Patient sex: M
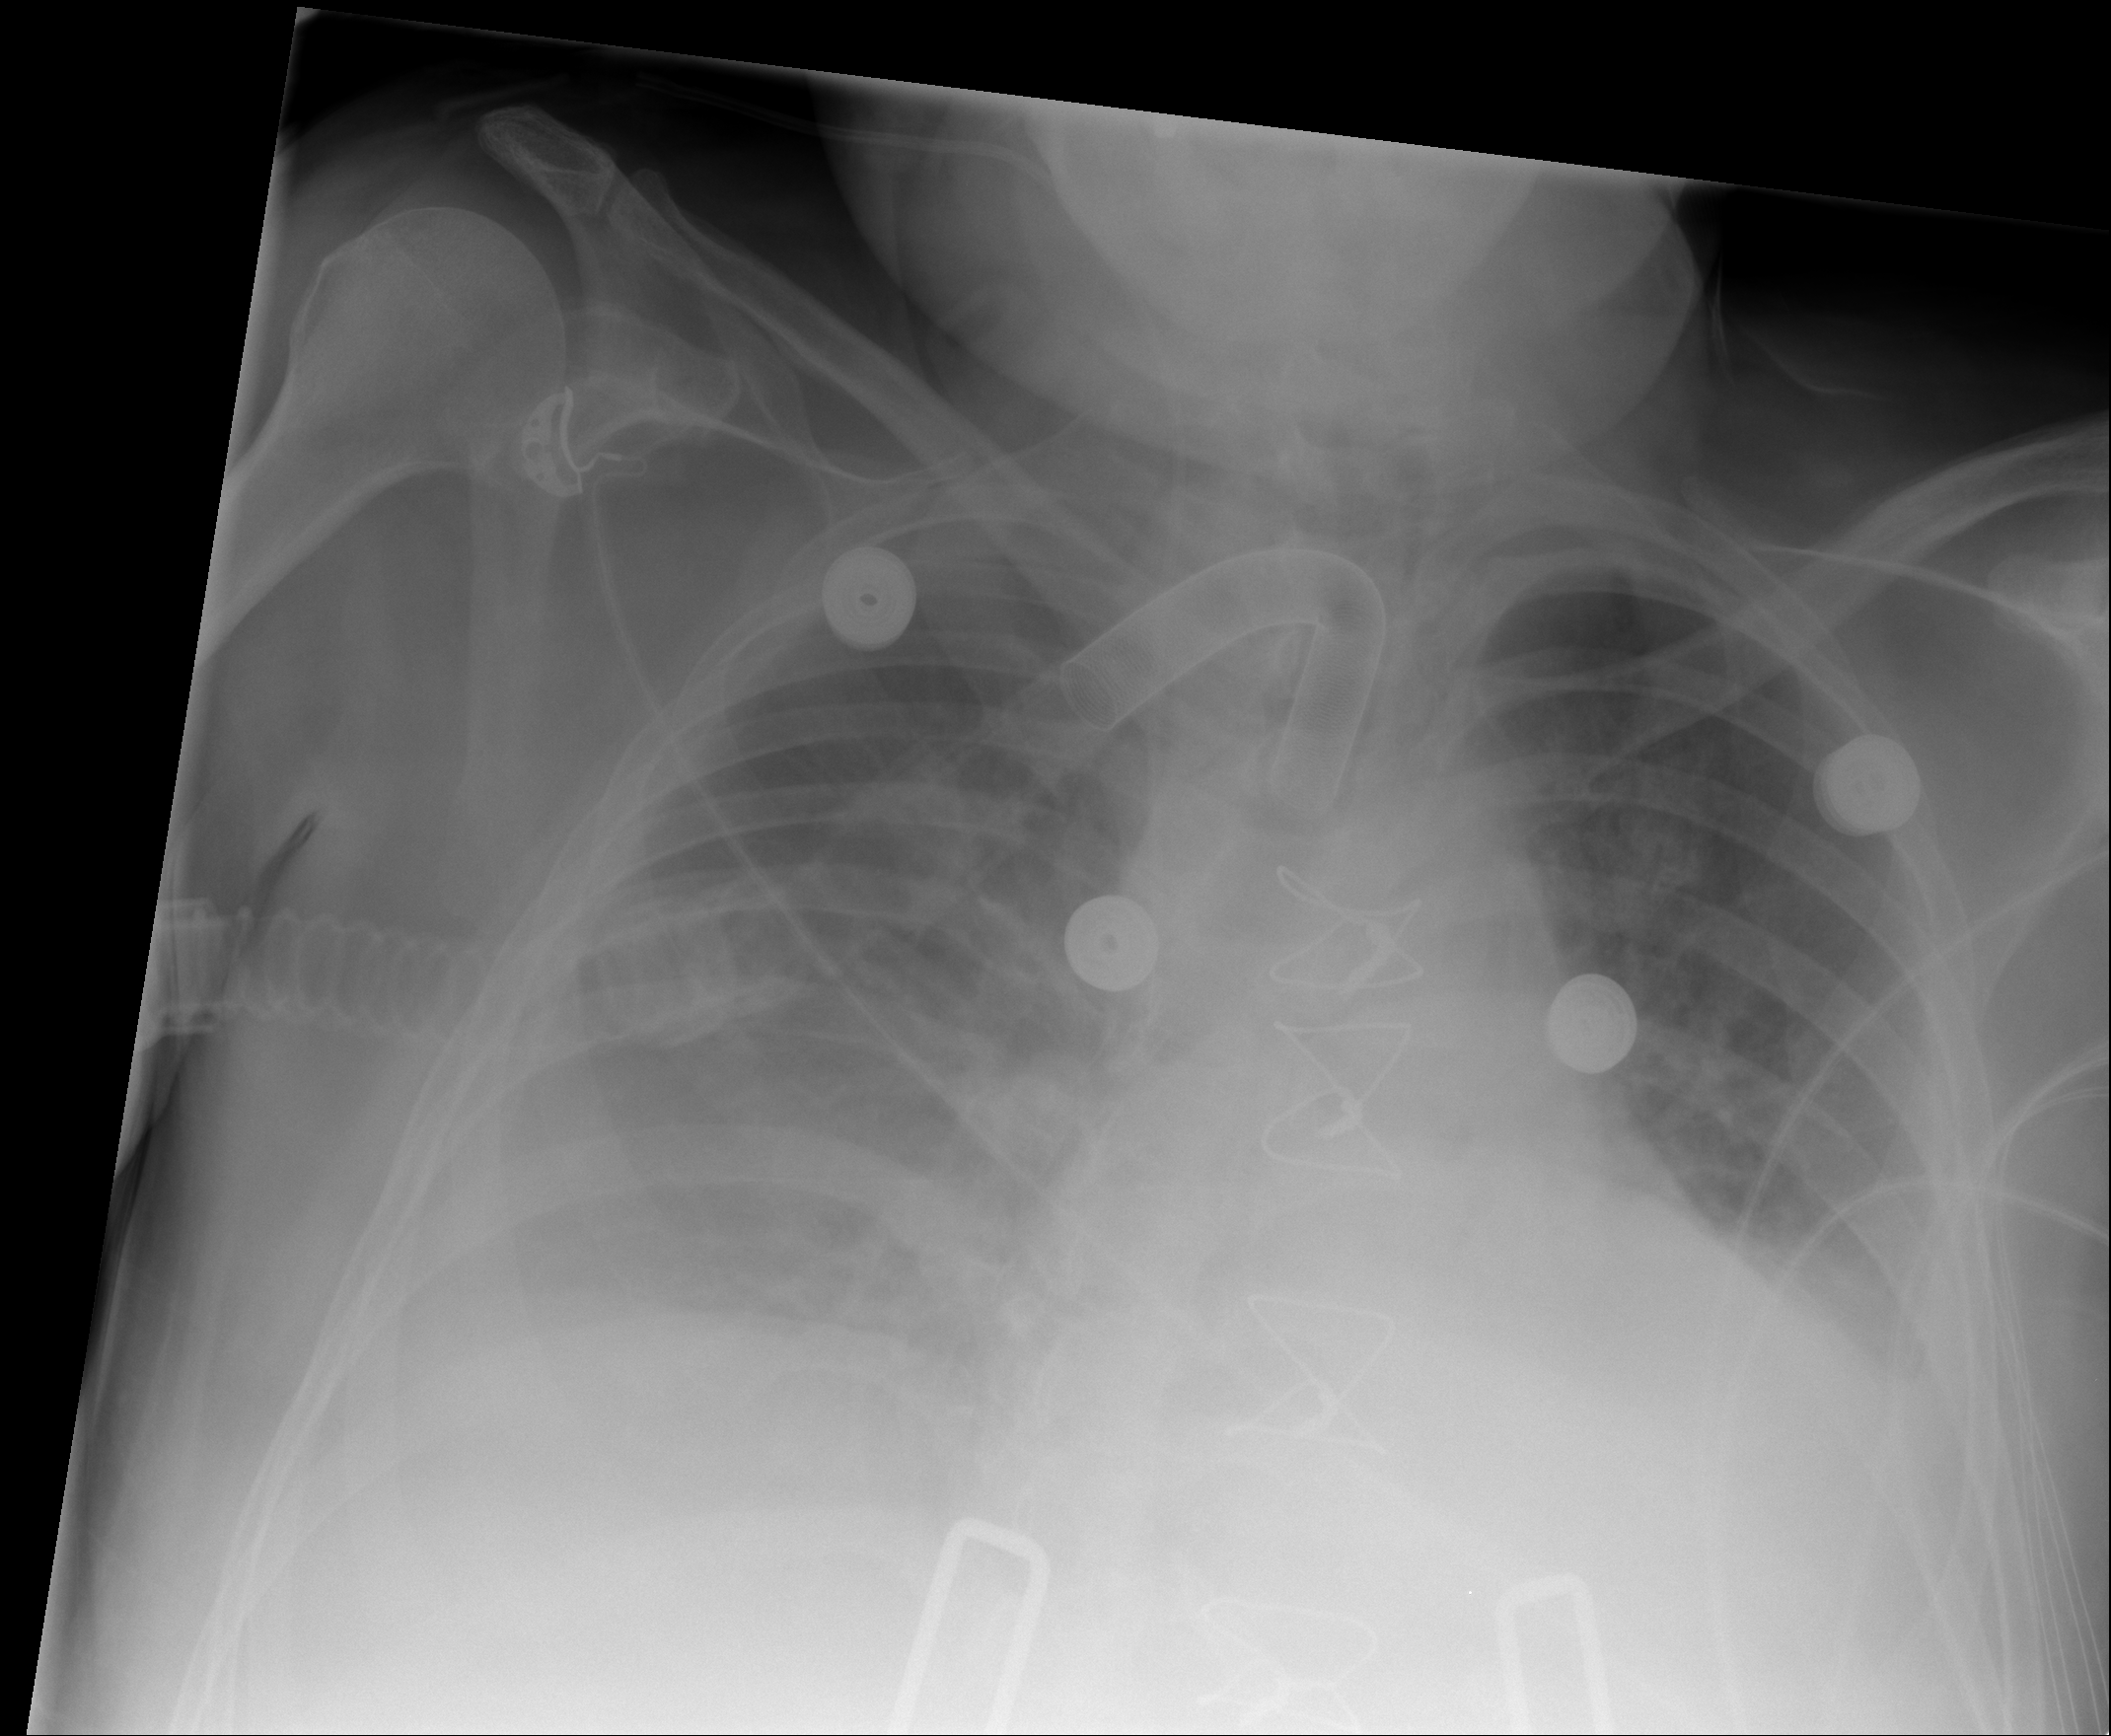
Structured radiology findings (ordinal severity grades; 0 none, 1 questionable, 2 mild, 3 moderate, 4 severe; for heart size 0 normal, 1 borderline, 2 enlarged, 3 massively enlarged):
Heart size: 2
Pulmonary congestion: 2
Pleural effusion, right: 3
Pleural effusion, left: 2
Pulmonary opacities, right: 2
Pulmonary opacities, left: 2
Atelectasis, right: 3
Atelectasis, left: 2